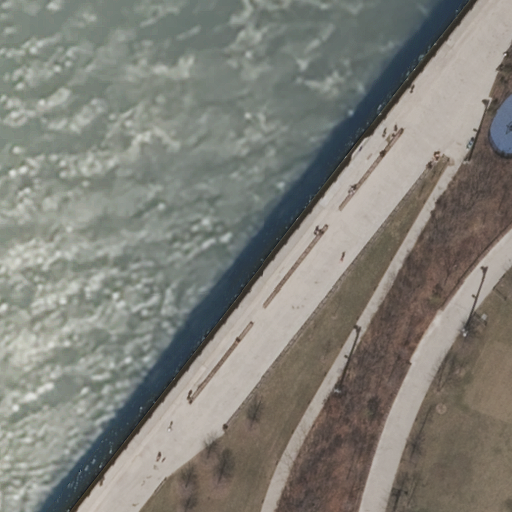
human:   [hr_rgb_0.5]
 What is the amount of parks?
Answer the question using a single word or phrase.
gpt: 1

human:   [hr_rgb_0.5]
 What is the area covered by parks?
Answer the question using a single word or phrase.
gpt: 43m2

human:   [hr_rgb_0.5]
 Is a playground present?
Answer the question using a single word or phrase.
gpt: yes

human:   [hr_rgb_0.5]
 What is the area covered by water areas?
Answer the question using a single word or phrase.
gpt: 5555m2

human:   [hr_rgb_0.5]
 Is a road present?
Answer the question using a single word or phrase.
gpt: yes

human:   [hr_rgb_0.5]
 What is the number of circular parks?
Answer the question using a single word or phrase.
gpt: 0

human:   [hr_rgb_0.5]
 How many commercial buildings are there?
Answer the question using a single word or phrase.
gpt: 0

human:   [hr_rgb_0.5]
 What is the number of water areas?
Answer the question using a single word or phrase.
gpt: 1

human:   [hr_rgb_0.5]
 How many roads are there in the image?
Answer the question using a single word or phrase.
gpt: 2

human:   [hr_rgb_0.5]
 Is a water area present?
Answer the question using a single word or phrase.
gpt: yes

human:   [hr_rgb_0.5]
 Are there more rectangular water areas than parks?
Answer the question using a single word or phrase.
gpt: no

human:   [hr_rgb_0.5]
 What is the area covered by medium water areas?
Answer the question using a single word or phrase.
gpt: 0m2

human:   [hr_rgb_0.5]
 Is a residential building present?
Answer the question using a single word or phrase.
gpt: no

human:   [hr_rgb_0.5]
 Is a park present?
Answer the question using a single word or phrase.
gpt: yes

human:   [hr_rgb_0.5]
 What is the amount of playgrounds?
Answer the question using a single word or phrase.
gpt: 1

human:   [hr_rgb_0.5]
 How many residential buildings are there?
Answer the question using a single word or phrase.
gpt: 0

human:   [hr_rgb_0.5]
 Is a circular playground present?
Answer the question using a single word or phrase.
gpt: no

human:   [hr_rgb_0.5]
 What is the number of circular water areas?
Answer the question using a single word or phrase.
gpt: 0

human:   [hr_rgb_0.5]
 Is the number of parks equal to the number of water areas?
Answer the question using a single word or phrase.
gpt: yes

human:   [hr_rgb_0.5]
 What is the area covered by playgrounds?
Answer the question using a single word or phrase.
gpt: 55m2

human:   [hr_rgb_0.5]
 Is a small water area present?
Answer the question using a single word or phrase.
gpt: no

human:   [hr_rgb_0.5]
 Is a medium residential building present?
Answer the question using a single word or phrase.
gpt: no

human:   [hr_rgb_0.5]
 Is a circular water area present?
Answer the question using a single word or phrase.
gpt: no

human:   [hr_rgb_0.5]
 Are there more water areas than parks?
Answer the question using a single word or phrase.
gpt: no

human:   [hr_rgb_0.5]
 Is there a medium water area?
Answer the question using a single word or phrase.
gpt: no

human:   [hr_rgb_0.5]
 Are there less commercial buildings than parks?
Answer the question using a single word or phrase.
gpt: yes

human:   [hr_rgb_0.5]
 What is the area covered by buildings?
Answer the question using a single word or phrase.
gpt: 0m2

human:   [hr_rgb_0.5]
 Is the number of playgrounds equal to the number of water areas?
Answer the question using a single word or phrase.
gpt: yes

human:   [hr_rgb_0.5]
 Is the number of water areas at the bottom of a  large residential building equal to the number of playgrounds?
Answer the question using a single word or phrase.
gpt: no

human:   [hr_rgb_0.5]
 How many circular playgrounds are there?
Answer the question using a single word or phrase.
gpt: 0

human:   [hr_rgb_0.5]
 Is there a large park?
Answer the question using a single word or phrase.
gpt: no

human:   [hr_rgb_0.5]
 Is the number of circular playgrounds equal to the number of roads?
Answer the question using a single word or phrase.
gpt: no

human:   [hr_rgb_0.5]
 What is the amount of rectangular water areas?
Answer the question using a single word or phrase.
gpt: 1

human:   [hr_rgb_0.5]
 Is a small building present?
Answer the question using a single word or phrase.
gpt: no

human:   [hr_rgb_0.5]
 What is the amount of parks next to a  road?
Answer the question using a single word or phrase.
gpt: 1

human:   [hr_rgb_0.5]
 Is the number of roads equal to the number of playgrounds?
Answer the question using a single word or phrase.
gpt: no

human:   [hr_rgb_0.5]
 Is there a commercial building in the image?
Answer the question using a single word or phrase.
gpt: no

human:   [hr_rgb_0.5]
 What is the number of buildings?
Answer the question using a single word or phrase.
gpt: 0

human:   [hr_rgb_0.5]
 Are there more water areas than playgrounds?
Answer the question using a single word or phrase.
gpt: no

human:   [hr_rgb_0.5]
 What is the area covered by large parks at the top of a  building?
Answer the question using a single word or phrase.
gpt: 0m2

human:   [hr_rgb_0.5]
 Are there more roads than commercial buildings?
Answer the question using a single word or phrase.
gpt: yes

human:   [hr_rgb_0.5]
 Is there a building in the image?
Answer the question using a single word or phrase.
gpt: no

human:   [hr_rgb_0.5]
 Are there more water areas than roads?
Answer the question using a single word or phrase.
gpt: no

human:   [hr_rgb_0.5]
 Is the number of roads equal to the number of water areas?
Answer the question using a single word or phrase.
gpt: no

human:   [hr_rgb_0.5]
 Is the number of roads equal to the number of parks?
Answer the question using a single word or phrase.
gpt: no

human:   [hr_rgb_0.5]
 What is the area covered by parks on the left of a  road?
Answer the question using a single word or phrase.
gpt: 0m2

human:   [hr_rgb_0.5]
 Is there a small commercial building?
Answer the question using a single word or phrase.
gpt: no

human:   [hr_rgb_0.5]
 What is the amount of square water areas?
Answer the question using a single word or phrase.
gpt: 0

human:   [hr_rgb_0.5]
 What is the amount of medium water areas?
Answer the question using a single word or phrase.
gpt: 0

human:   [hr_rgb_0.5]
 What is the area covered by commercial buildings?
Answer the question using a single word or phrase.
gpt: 0m2

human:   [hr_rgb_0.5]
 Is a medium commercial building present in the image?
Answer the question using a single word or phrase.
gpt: no

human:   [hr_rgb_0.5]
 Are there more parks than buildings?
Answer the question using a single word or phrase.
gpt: yes

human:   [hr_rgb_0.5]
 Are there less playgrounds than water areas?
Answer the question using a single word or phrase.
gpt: no

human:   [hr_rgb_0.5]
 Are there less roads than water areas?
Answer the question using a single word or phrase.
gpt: no

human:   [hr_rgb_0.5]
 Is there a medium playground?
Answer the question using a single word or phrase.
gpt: no

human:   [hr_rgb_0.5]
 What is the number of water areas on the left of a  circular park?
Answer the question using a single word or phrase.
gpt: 0

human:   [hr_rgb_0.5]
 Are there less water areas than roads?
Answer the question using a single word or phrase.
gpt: yes

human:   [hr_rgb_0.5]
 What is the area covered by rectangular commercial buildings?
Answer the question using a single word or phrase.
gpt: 0m2

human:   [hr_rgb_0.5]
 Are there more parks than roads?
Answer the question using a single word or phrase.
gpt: no

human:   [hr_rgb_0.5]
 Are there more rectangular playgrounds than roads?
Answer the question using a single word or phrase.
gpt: no

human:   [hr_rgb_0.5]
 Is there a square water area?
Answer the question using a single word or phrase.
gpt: no

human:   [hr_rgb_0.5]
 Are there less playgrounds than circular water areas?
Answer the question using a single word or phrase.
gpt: no

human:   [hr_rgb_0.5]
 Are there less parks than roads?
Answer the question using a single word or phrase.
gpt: yes

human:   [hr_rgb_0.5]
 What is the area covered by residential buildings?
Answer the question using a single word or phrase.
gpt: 0m2